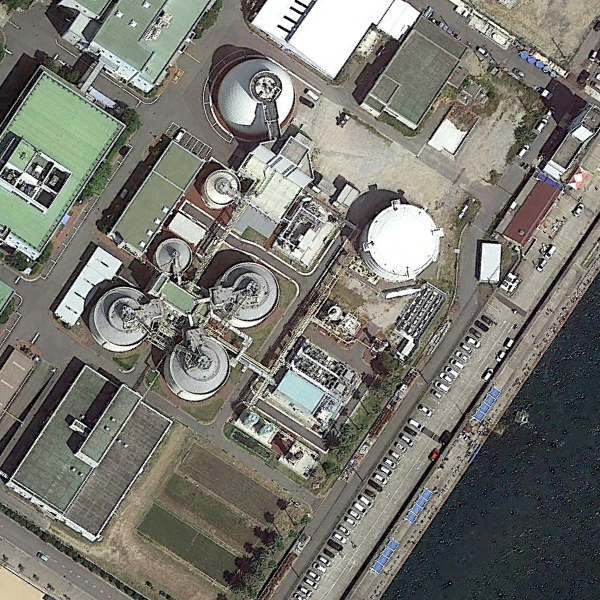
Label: StorageTanks